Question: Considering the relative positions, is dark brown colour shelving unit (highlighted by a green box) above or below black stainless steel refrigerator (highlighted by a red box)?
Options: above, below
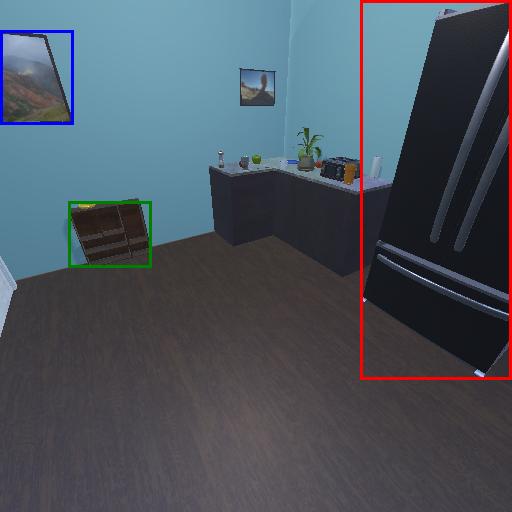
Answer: above